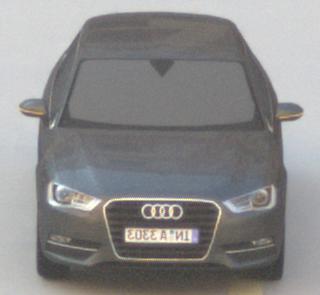
Make: Audi
Model: A3 1.2 TFSI
Detailed model: A3 (8V)
Model produced from: 2013/02
Model produced until: 2014/05
Doors: 3
Color: gray
Road condition: dry road
Daytime: morning or afternoon
Contrast: low contrast